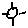
Label: sun